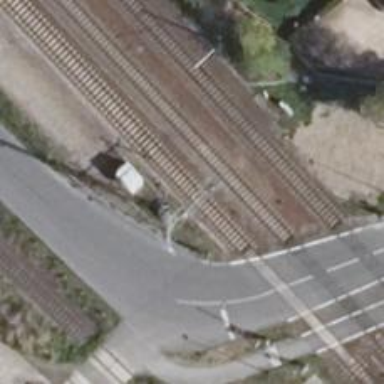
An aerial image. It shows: Railway signal.